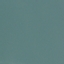
Land use / land cover class: SeaLake